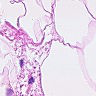
Metastatic tissue present: no